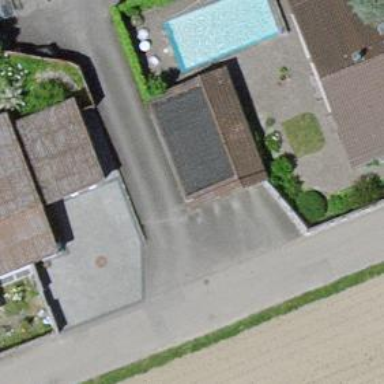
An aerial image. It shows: Garage building.